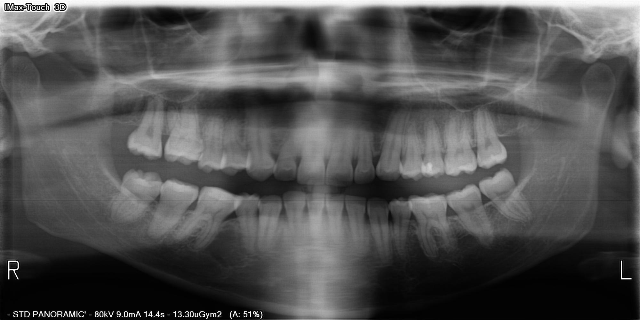
adult